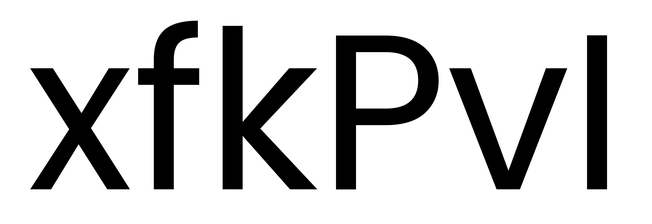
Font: Poppins-Regular